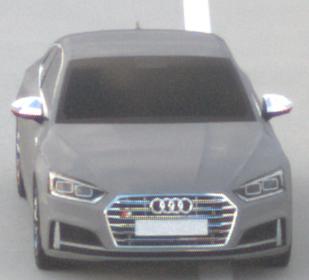
Make: Audi
Model: S5 Sportback
Detailed model: 8T Facelift
Model produced from: 2011
Model produced until: 2016
Doors: 5
Color: gray
Road condition: dry road
Daytime: sunrise or sunset
Contrast: low contrast